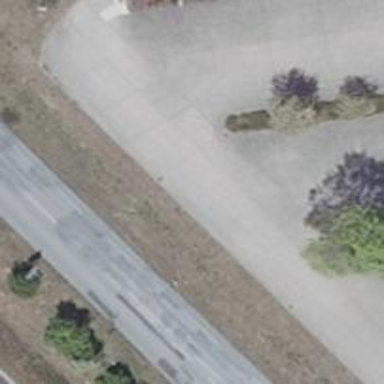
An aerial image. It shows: Road serving as parking aisle.